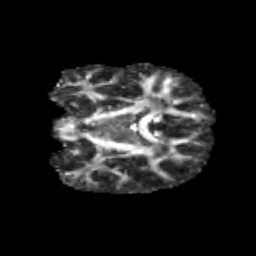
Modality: FA
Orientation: coronal
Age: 12
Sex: male
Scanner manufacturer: siemens
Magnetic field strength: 3 T
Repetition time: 3.8 s
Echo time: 0.07 s